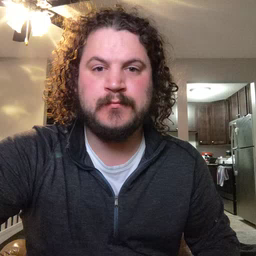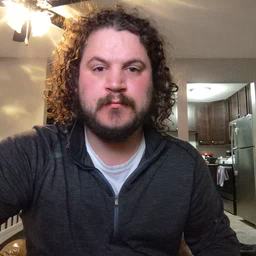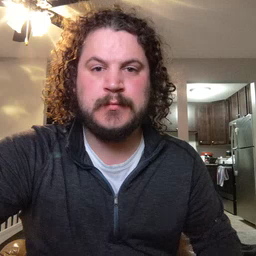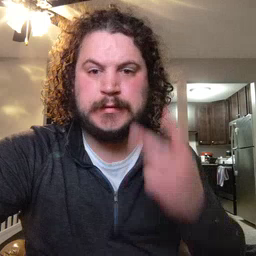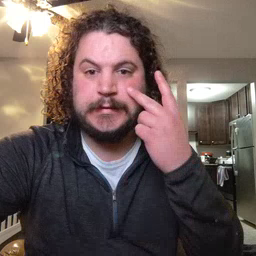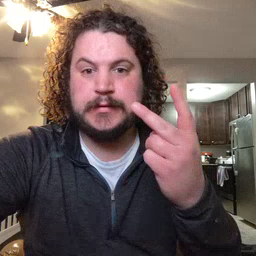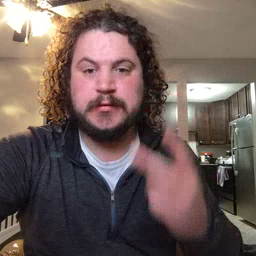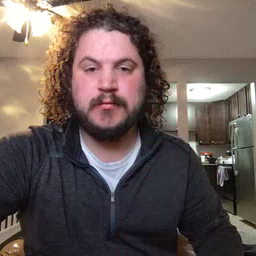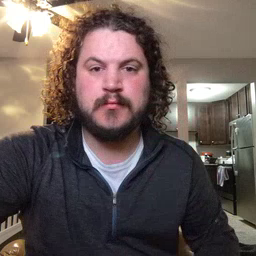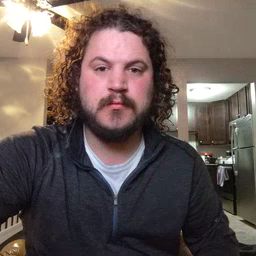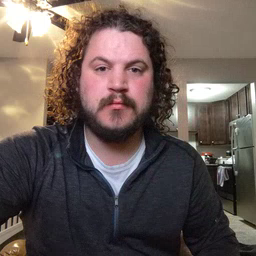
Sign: see